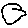
Label: moon